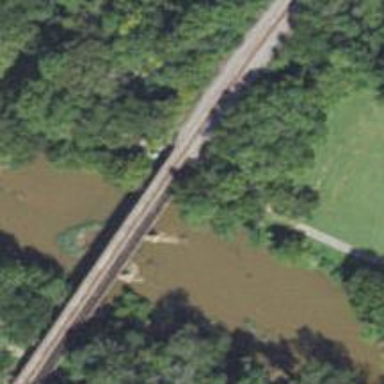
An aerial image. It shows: Trestle bridge over railway tracks.